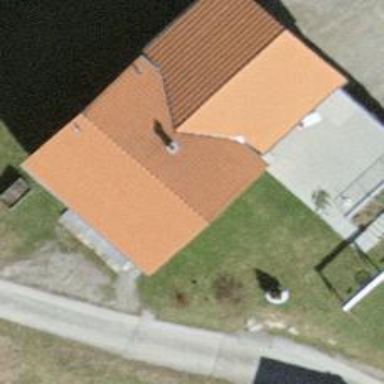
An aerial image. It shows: Simple house.